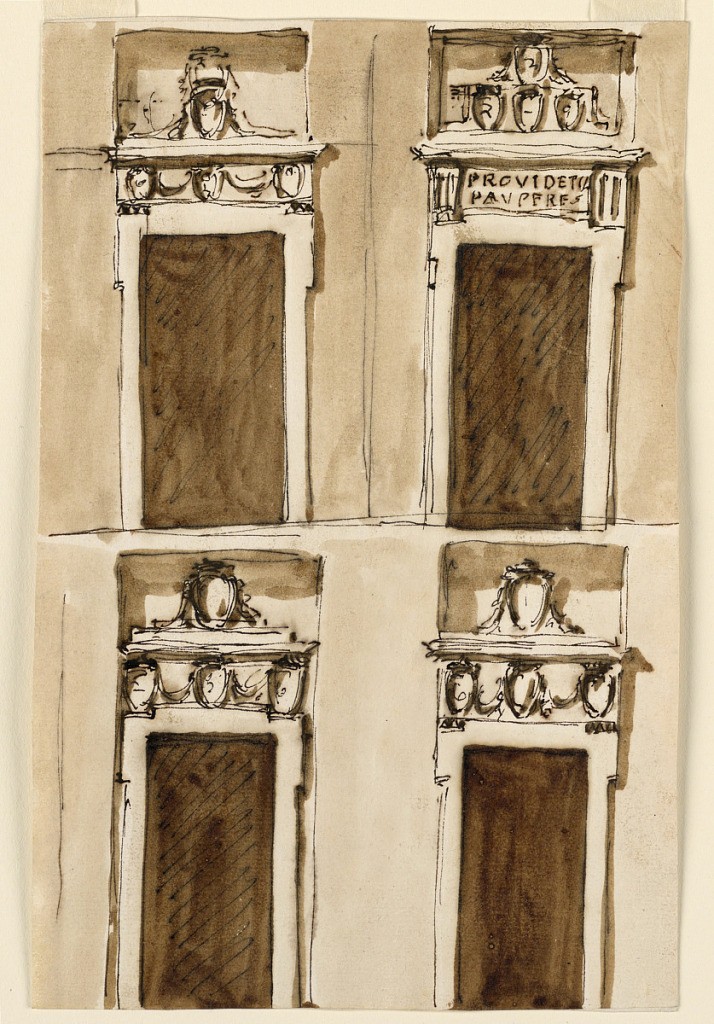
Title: Four projects for a door
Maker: Giuseppe Barberi, Italian, 1746–1809
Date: ca. 1790
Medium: Pen and brown ink, brush and brown wash on off-white laid paper, lined
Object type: Drawing
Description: Divided in two rows. The designs top left and bottom row are variation of the design -1658. Top right. Similar to -1730; the inscription reads: PROVIDET. / PAVPERES". The four escutcheons are shown in the niche on top. Colored background.